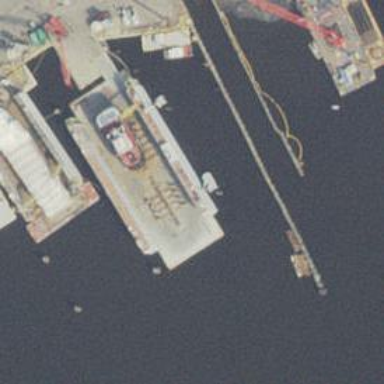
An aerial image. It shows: Ship docked at the building by the waterway.